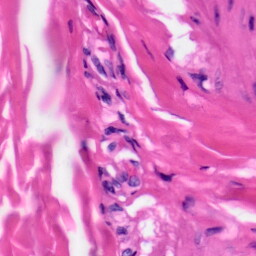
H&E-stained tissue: Skin